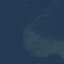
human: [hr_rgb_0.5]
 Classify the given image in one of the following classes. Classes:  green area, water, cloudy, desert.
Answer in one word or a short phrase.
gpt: water